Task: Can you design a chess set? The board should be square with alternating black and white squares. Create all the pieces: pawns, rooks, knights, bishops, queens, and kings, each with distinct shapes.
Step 4768:
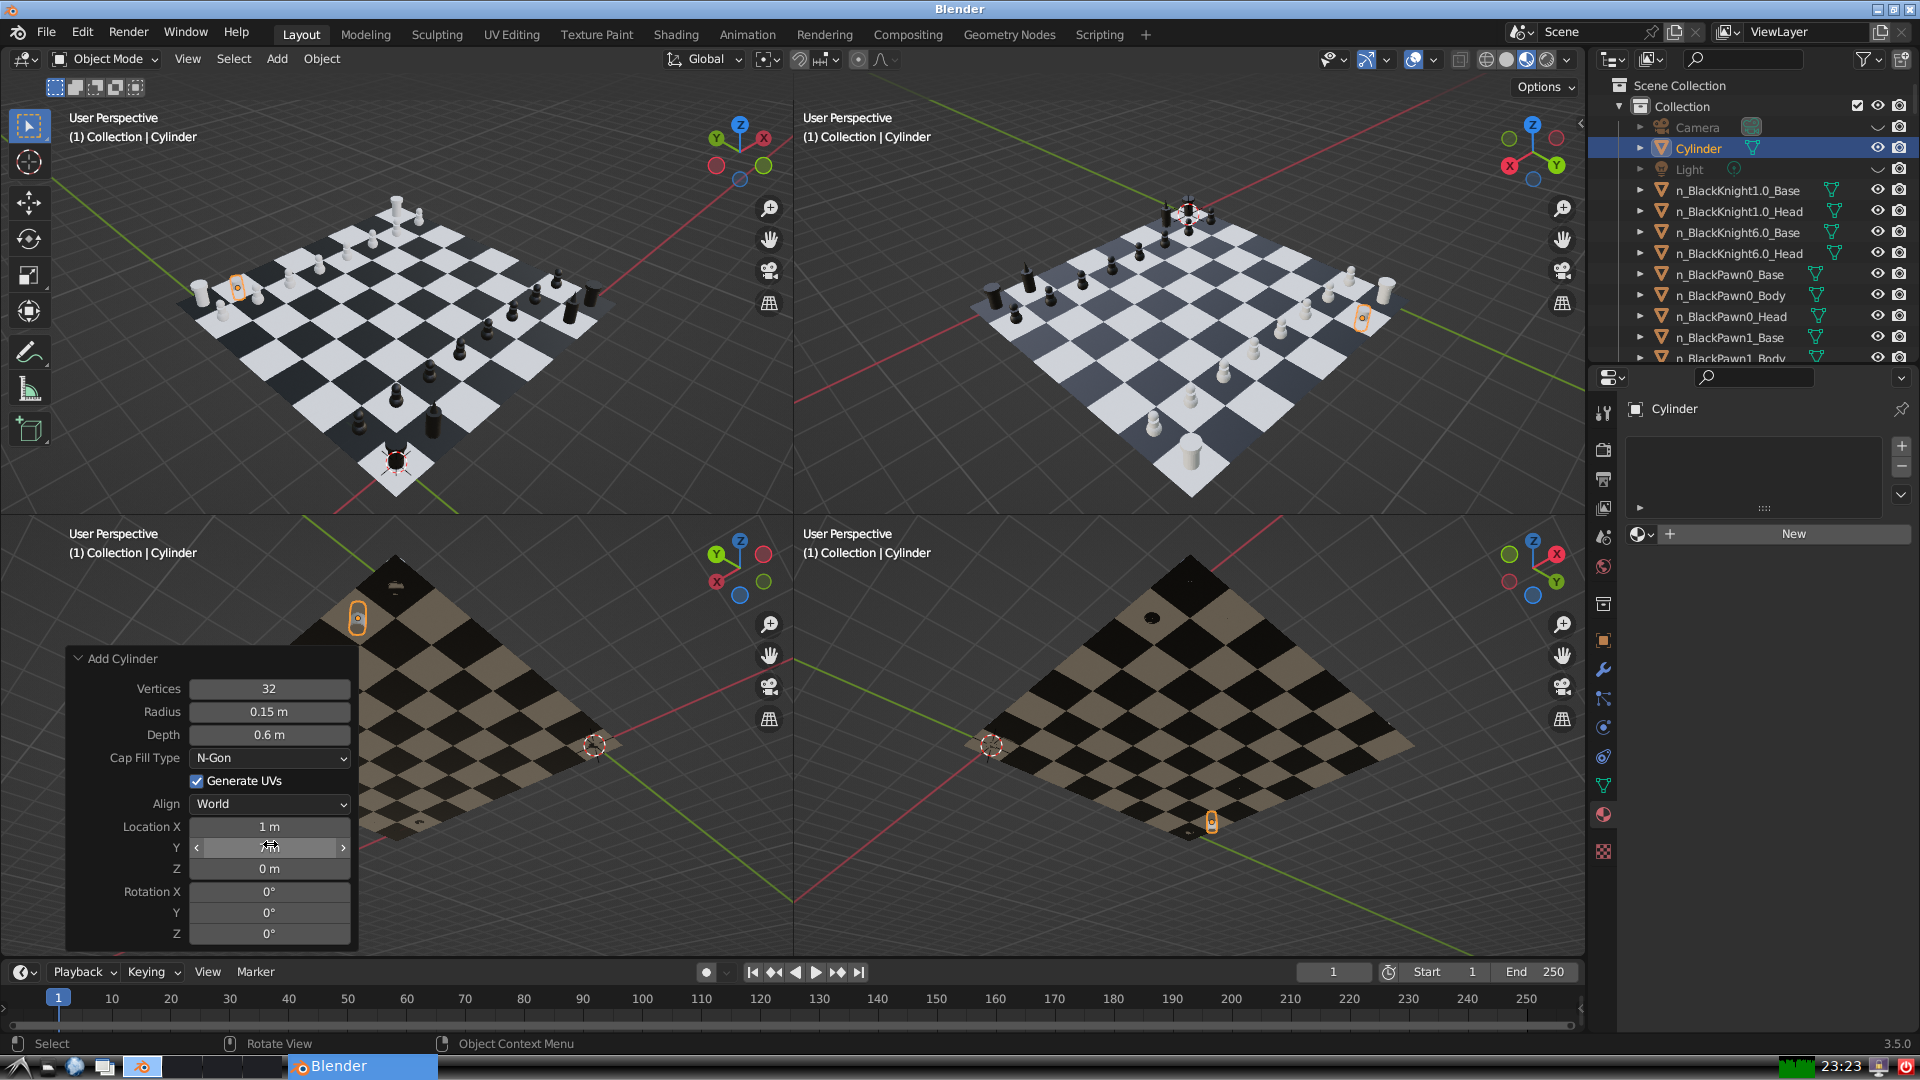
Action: {"mouse_move": [270, 868]}